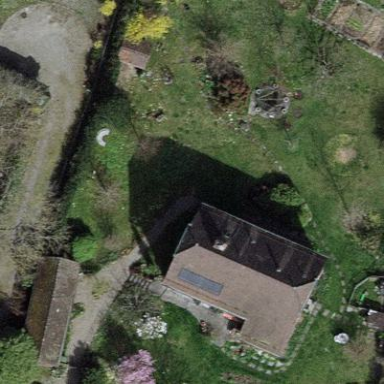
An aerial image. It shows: Garden surrounded by fence.